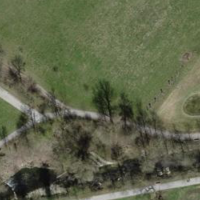
EUNIS habitat code: 25
Species observed at this site:
Rubus caesius
Filipendula ulmaria